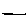
Label: line